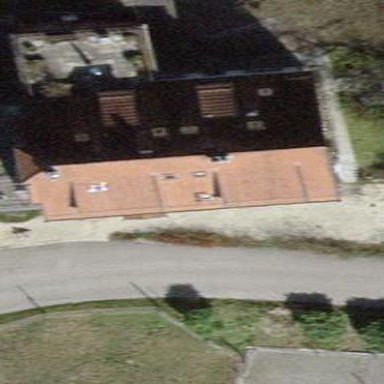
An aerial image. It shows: Building with tiled roof.